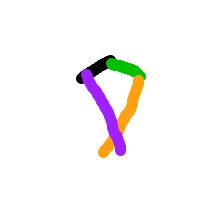
Shape: kite